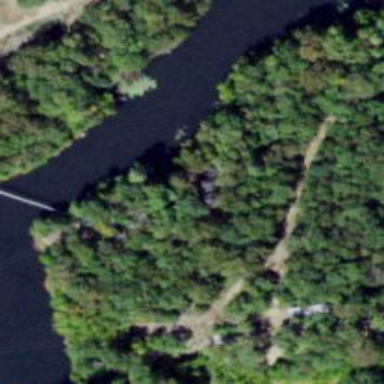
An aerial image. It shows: Footway road on suspension bridge.